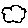
Label: cloud